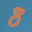
Label: 8